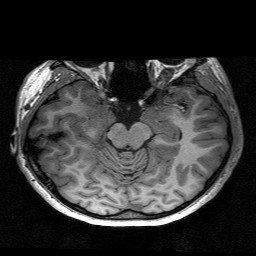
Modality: T1w
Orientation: coronal
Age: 19
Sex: female
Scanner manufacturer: siemens
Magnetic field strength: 3 T
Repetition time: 2.53 s
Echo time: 0.00267 s